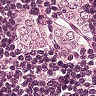
Metastatic tissue present: yes